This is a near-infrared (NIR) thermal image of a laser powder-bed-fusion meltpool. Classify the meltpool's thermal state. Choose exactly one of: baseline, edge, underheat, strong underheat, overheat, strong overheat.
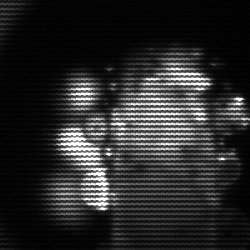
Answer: strong underheat